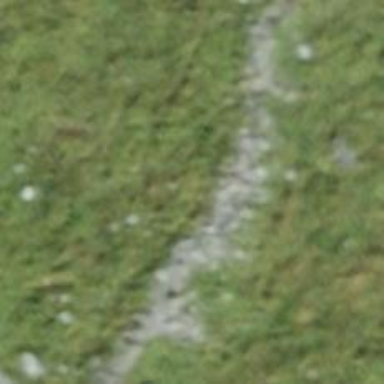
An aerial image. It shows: Stone wall.